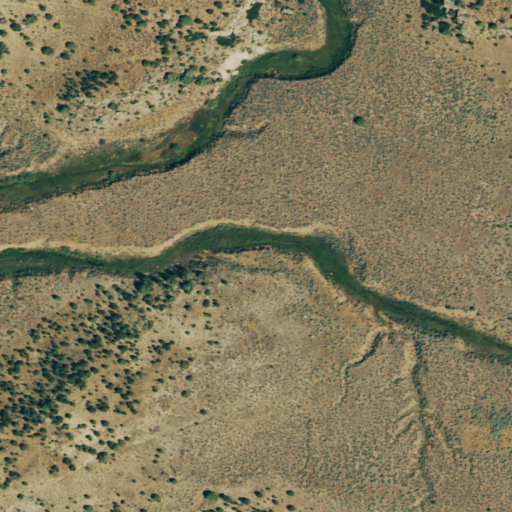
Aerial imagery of valley in Colorado named Little Cahone Canyon containing shrub and evergreen forest